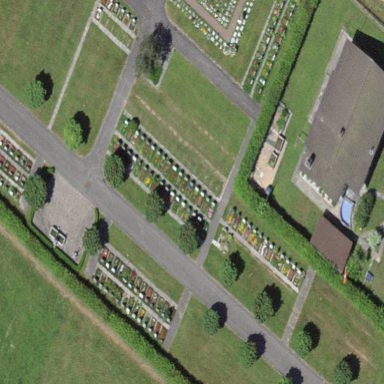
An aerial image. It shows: Graveyard.